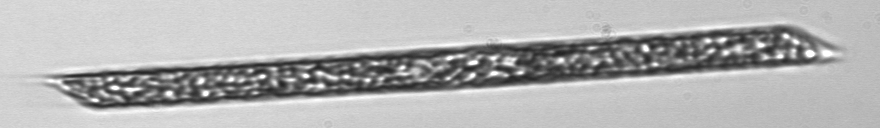
Label: Rhizosolenia